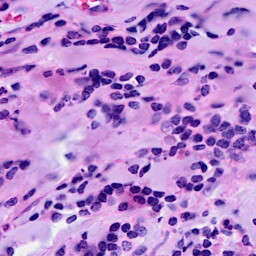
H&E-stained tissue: Breast